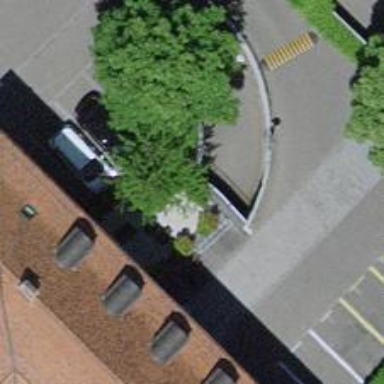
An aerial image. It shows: Parking entrance.